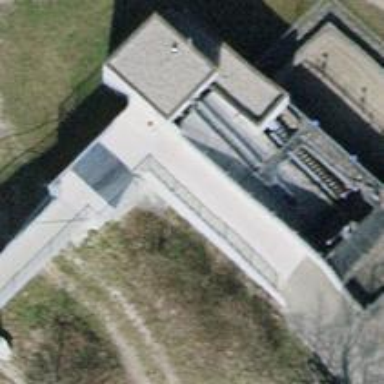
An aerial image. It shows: Concrete steps with ramp.